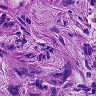
Metastatic tissue present: yes